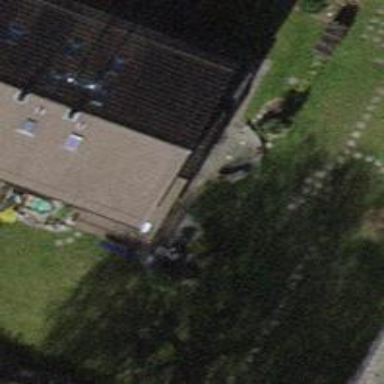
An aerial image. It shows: Terrace building.